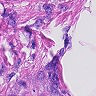
Metastatic tissue present: yes